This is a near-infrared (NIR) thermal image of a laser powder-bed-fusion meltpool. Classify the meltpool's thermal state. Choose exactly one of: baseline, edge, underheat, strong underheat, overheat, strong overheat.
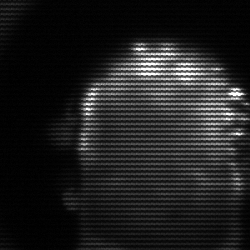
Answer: baseline